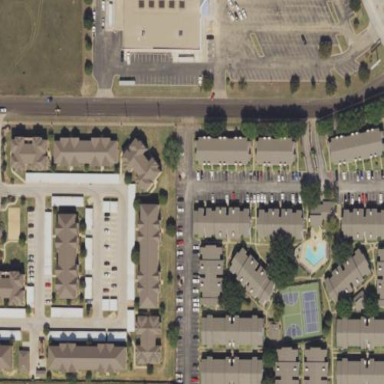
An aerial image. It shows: Residential area with apartments.